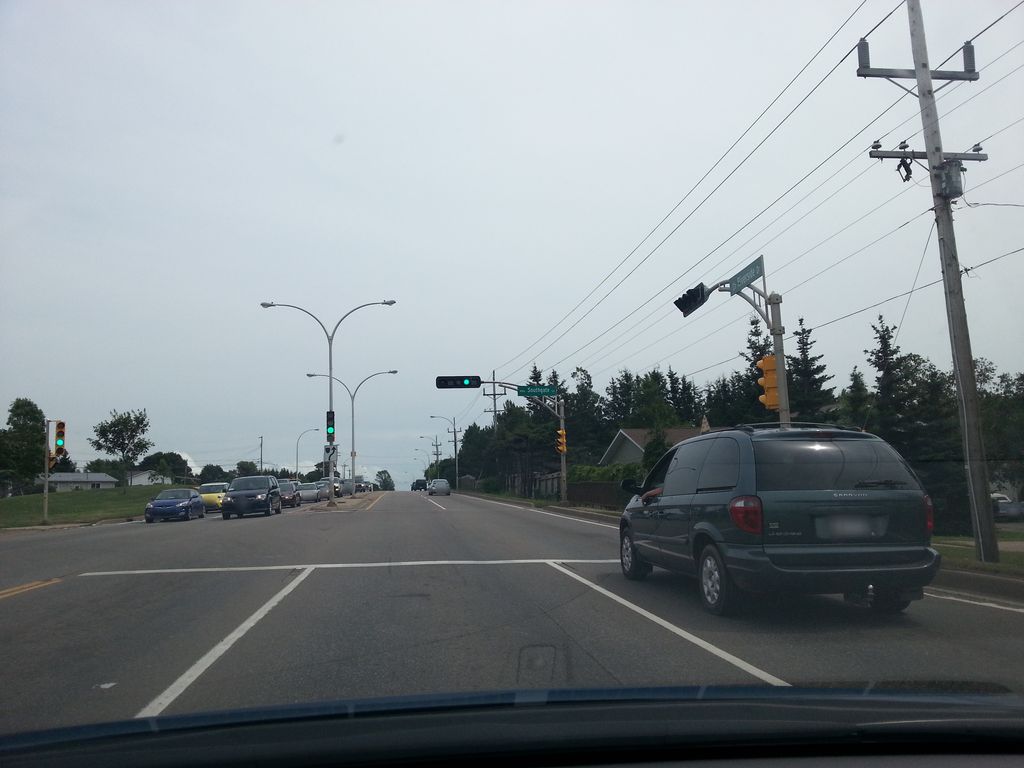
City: charlottetown